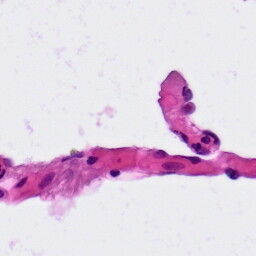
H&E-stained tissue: Lung